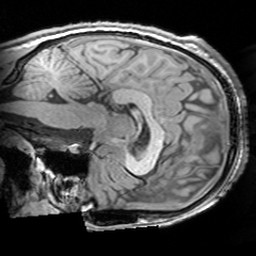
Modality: T1w
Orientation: sagittal
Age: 21
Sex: male
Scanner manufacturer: siemens
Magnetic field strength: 3 T
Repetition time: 1.63 s
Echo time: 0.00311 s